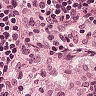
Metastatic tissue present: no